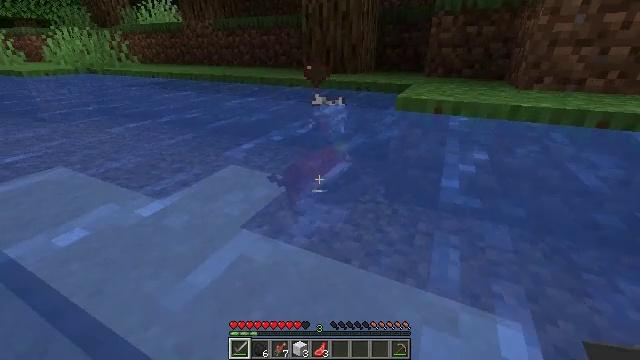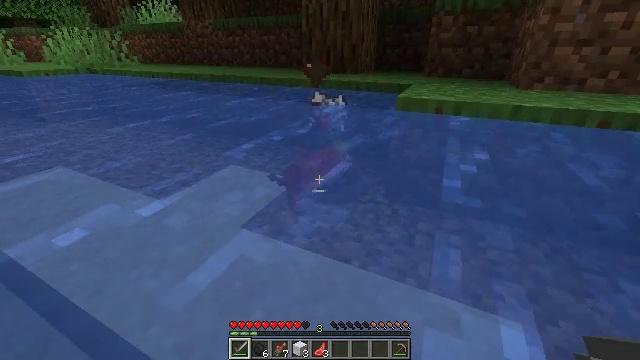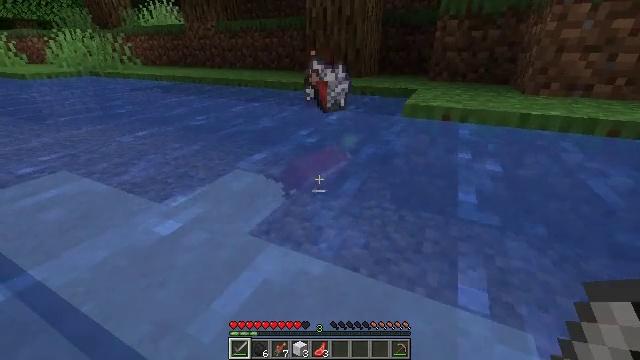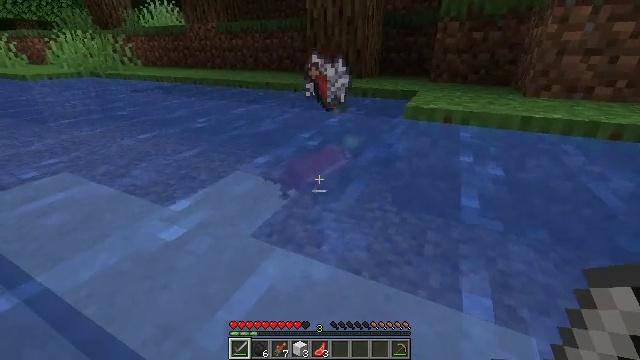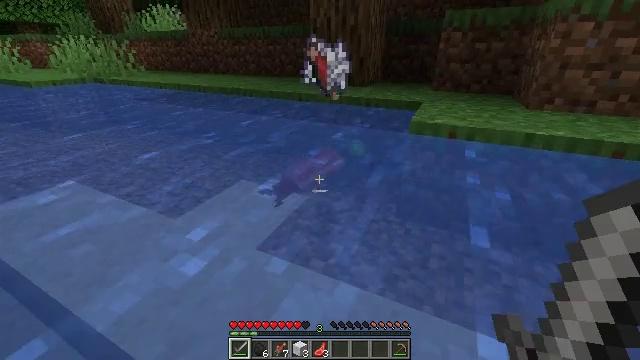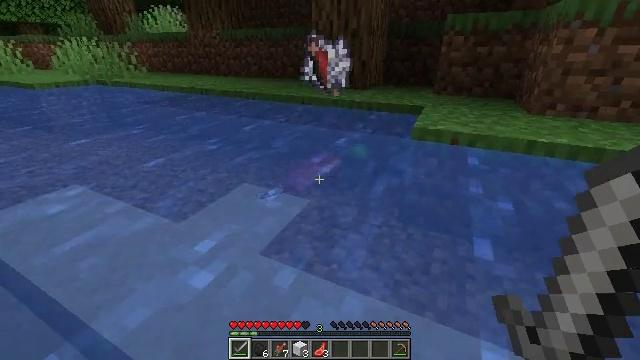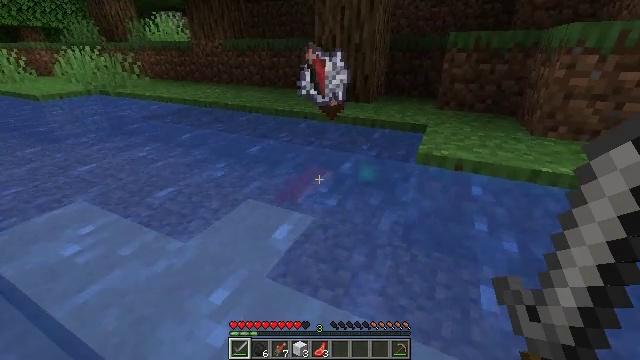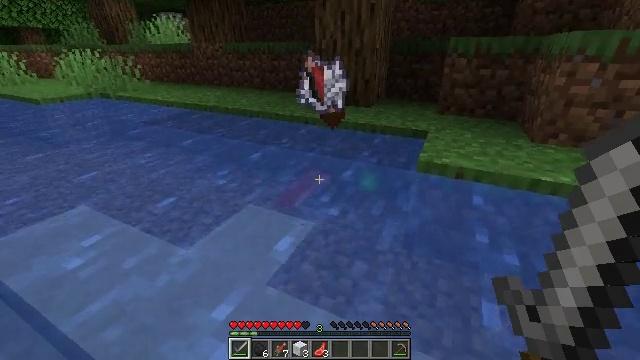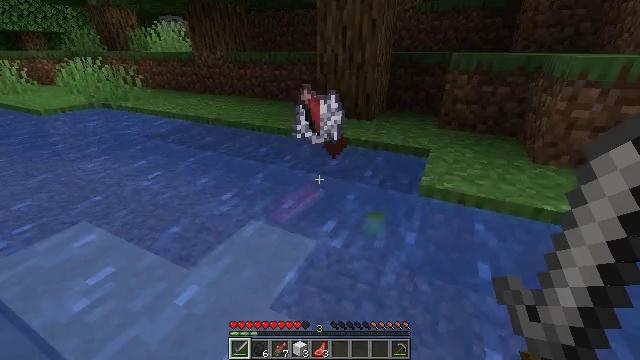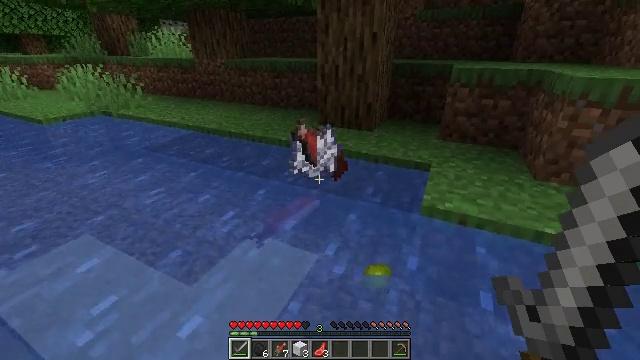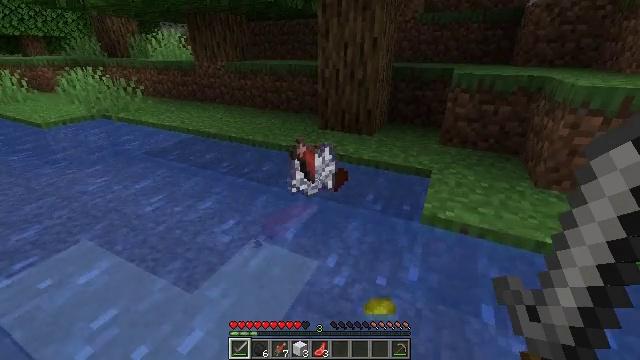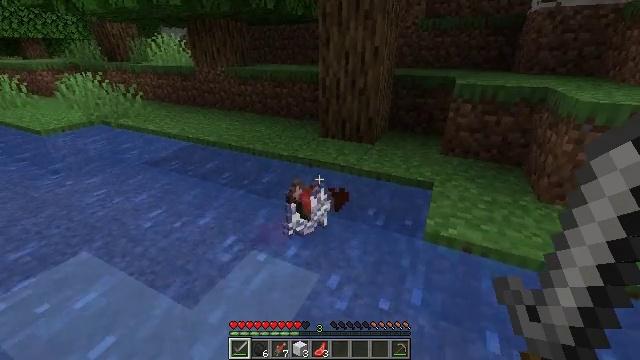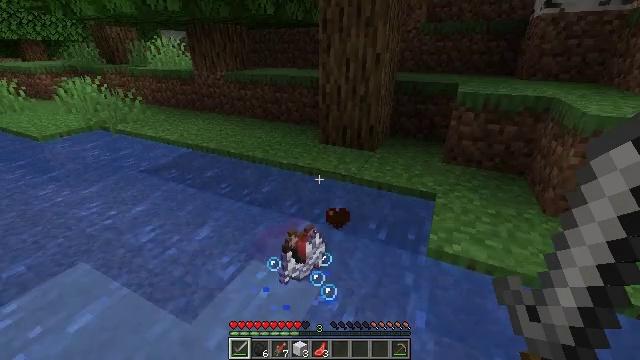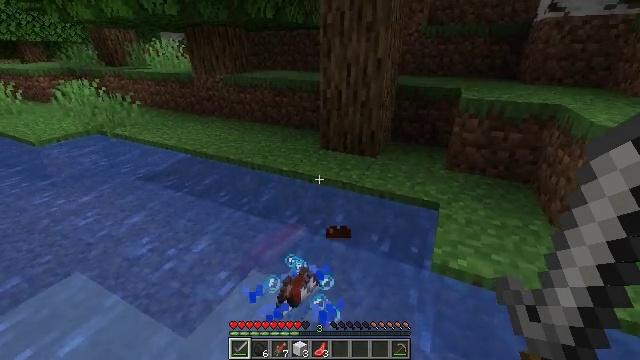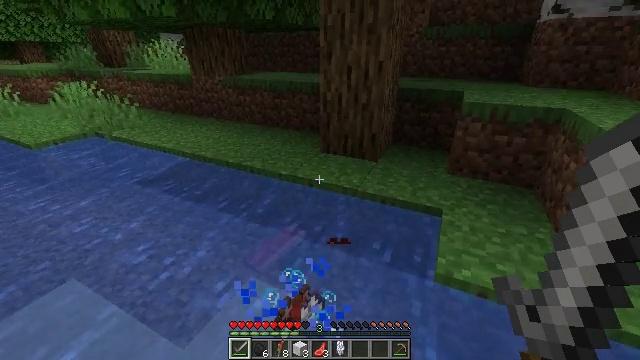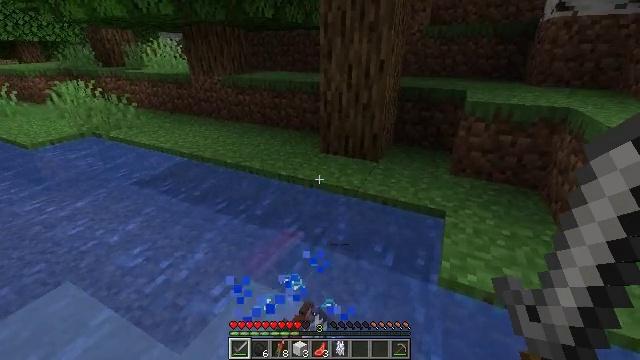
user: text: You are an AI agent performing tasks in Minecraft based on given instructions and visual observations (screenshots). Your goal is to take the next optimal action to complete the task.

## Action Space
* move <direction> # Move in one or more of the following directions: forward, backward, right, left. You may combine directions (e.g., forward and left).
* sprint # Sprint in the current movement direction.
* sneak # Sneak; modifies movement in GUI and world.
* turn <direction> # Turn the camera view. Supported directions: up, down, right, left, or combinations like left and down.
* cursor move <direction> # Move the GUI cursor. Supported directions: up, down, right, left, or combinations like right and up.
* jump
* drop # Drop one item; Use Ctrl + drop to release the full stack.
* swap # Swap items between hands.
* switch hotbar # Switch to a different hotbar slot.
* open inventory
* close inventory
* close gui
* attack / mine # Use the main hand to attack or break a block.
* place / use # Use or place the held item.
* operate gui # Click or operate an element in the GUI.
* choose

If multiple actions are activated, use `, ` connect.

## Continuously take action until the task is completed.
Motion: motion action
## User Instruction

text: Hunt a salmon.
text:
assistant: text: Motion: move forward, jump
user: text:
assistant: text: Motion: move forward, jump
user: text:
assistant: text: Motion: move forward, jump
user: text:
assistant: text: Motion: move forward, jump
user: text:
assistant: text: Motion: move forward, jump
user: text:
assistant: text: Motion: move forward, jump
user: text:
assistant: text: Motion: move forward, jump
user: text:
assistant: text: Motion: move forward, jump
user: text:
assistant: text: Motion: move forward, jump
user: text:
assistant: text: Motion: move forward
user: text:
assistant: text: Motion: move forward
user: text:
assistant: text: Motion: move forward
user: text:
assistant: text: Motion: move forward
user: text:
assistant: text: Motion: move forward
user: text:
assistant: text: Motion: move forward
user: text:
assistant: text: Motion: move forward
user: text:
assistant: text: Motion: move forward
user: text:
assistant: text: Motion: move forward
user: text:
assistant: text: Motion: move forward
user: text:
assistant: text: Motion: move forward
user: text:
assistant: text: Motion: move forward
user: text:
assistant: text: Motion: move forward
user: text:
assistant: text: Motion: move forward
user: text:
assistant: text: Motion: move forward, turn left
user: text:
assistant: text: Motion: move forward, turn left
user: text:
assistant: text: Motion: move forward, turn left
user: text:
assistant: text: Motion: move forward, turn left
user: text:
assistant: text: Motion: move forward, turn left
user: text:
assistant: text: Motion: move forward, turn left
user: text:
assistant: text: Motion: move forward, turn left and up